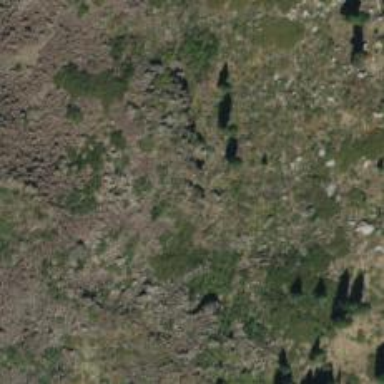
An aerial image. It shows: Natural cliff.